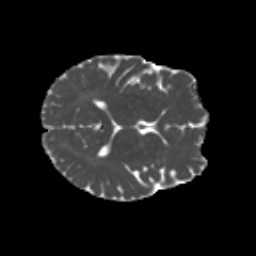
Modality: MD
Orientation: axial
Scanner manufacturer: siemens
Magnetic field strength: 3 T
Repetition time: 4.16 s
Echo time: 0.0806 s